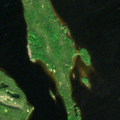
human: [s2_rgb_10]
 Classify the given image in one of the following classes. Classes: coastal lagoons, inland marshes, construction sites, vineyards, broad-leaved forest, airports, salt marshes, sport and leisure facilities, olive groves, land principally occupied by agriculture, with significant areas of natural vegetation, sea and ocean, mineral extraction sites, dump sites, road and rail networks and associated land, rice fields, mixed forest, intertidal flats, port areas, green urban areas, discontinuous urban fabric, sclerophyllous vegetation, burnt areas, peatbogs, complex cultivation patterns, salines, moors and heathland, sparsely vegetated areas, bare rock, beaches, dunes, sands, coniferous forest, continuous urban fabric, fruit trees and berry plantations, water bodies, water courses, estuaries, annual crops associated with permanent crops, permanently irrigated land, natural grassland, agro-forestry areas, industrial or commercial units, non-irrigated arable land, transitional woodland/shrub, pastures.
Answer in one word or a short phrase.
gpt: coniferous forest, water bodies